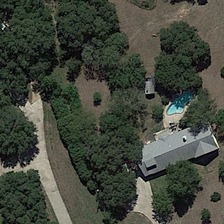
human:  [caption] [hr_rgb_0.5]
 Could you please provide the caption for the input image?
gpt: a building with a swimming pool is near many green trees .

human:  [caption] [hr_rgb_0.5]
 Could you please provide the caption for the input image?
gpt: a building with a swimming pool is near many green trees .

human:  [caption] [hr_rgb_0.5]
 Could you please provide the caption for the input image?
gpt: a building with a swimming pool is near many green trees .

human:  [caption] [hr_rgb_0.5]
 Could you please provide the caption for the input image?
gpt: a building with a swimming pool is near many green trees .

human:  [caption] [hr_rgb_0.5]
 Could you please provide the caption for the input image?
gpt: a building with a swimming pool is near many green trees .